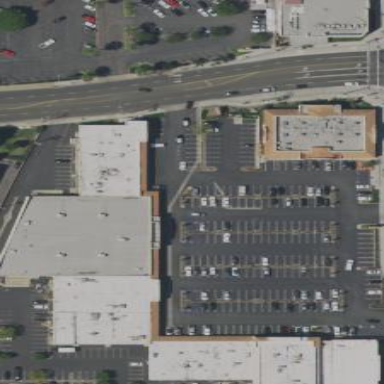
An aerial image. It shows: Parking area with asphalt surface.